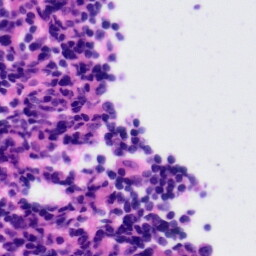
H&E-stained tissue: Tonsil